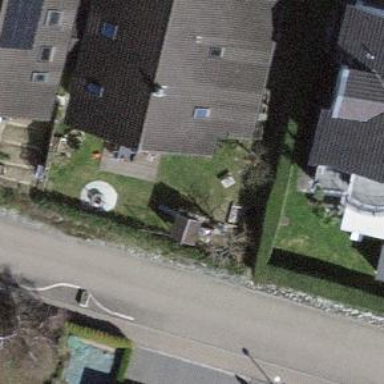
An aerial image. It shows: Simple house.